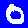
Digit: 0